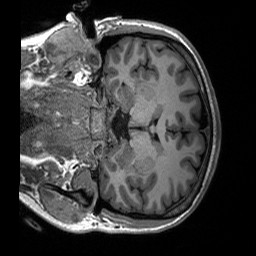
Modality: T1w
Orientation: coronal
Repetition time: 8 s
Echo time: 0.066 s